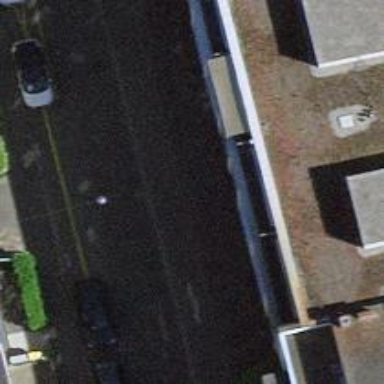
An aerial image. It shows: Tunnel under the road used for service purposes.